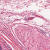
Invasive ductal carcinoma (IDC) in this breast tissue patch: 0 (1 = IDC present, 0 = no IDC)